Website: lowes
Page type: payment
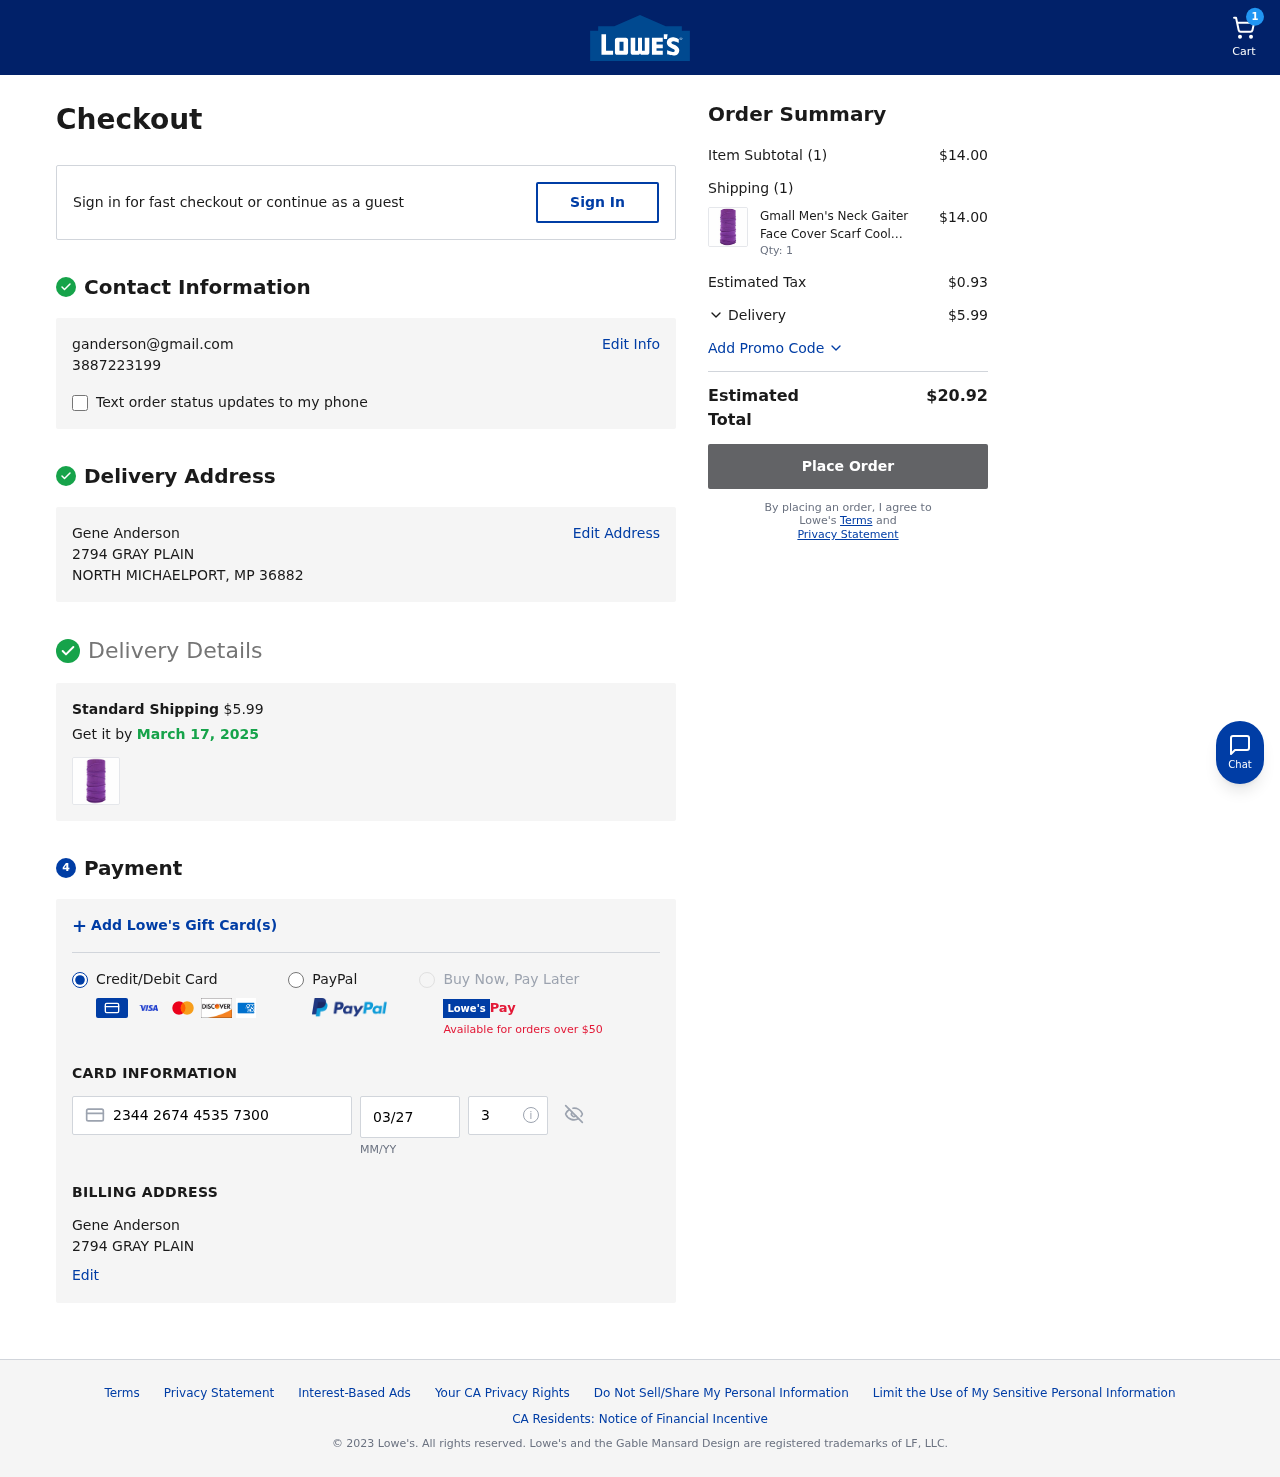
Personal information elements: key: PII_CARD_CVV
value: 379
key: PII_CARD_EXPIRY
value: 03/27
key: PII_CARD_NUMBER
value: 2344 2674 4535 7300
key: PII_EMAIL
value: ganderson@gmail.com
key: PII_FULLNAME
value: Gene Anderson
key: PII_FULLNAME2
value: Gene Anderson
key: PII_PHONE
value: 3887223199
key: PII_STREET
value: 2794 GRAY PLAIN
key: PII_STREET2
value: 2794 GRAY PLAIN
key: PII_CITY_STATE_ZIP
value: NORTH MICHAELPORT, MP 36882
Product elements: key: PRODUCT1_NAME
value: Gmall Men's Neck Gaiter Face Cover Scarf Cool Breathable Lightweight Bandana, Purple,1 Piece
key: PRODUCT1_PRICE
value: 14
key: PRODUCT1_QUANTITY
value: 1
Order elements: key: ORDER_NUM_ITEMS
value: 1
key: ORDER_SHIPPING_COST
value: $5.99
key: ORDER_DELIVERY_DATE
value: March 17, 2025
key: ORDER_SUBTOTAL
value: $14.00
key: ORDER_NUM_ITEMS2
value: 1
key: ORDER_TAX
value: $0.93
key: ORDER_SHIPPING_COST2
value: $5.99
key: ORDER_TOTAL
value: $20.92